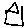
Label: house